Question: Given below is the code for plotting points using pyplot.
'''
x1=300+p[k]*math.cos(val[thetaval])
y1=300+p[k]*math.sin(val[thetaval])
plt.plot(x1,y1,'k.')
'''
The plotting is working fine, the problem is, if I want to plot it as a point I am specifying the dot in ''k.'' inside the plot function. The output is something like:

The width of the black line/curve that I am plotting is much more that needed. How to reduce it?
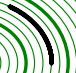
Answer: It seems that you are not plotting a line but a series of small points. Maybe if you try setting the 'markersize' argument of the 'plot' function could work.